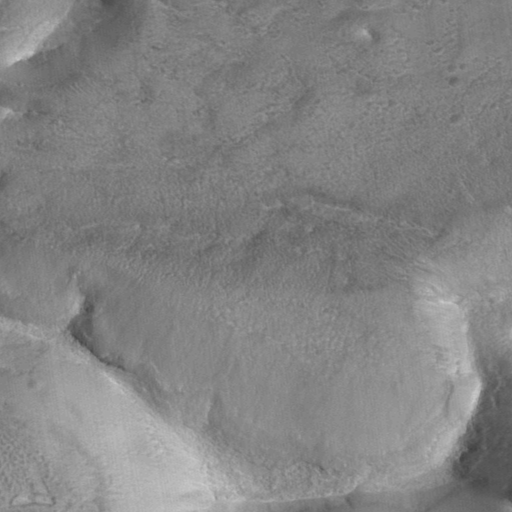
Classes present: Background